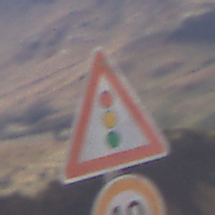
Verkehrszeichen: Lichtzeichenanlage
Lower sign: Geschwindigkeit10
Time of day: MorningAfternoon
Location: Outdoor (Nature)
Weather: Clear
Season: NotSpecified
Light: Natural